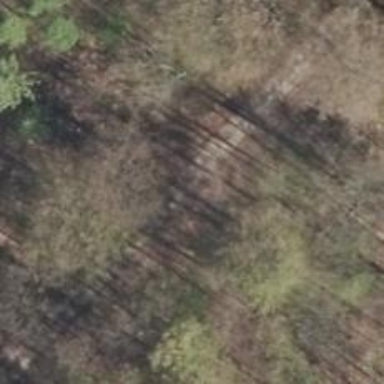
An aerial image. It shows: Gravel track with grade 2 quality.